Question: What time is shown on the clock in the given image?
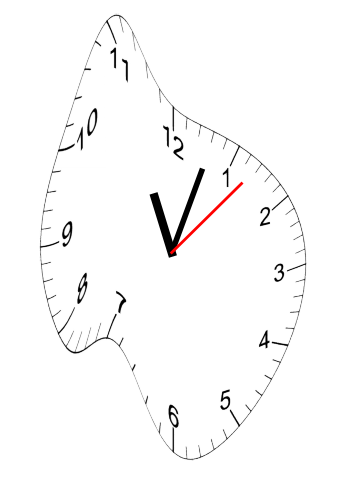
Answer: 11:03:07